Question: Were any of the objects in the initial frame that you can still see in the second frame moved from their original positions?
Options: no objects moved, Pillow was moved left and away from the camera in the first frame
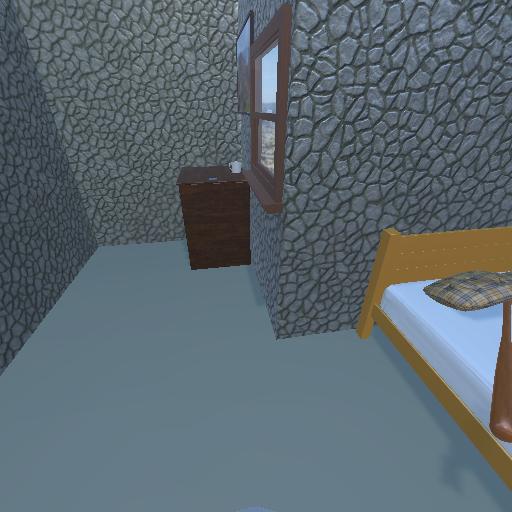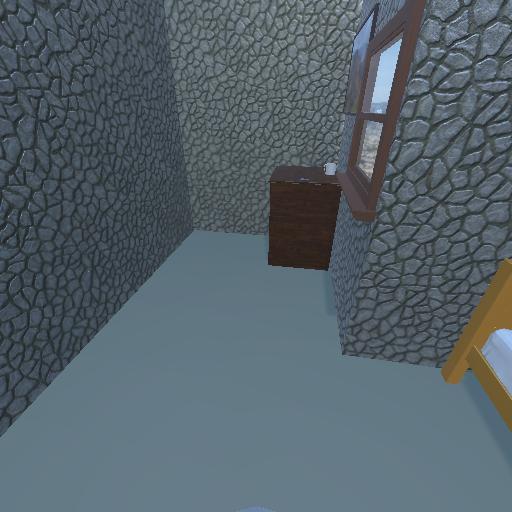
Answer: no objects moved